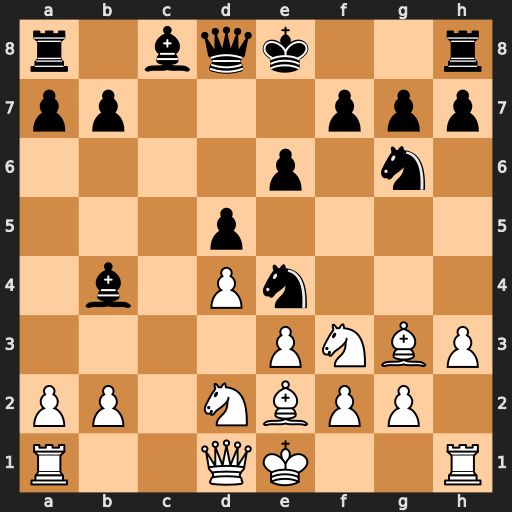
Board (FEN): r1bqk2r/pp3ppp/4p1n1/3p4/1b1Pn3/4PNBP/PP1NBPP1/R2QK2R
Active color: w
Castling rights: KQkq
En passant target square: -
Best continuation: Qa4+ Bd7 Qxb4